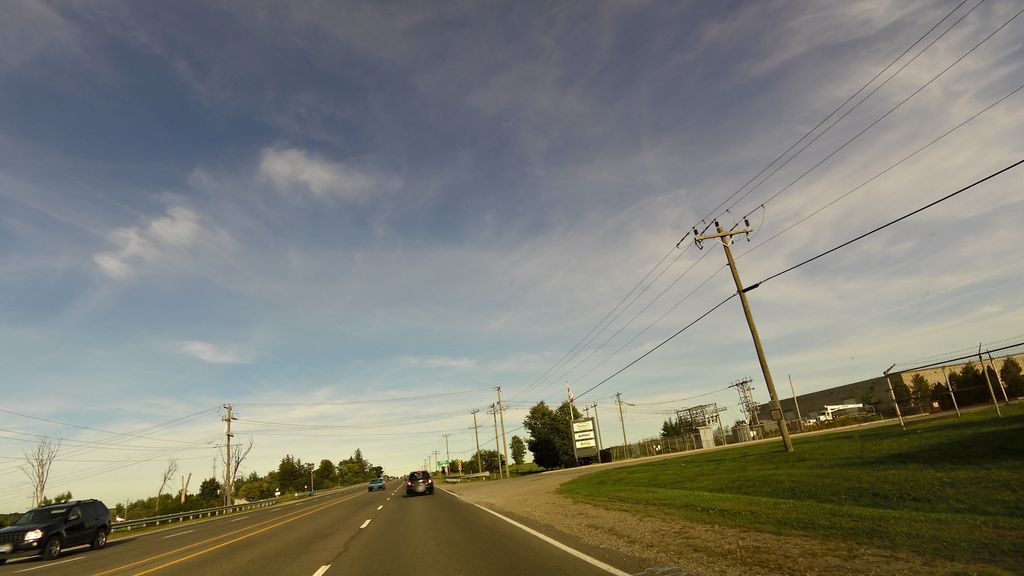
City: hamilton